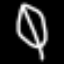
Label: leaf